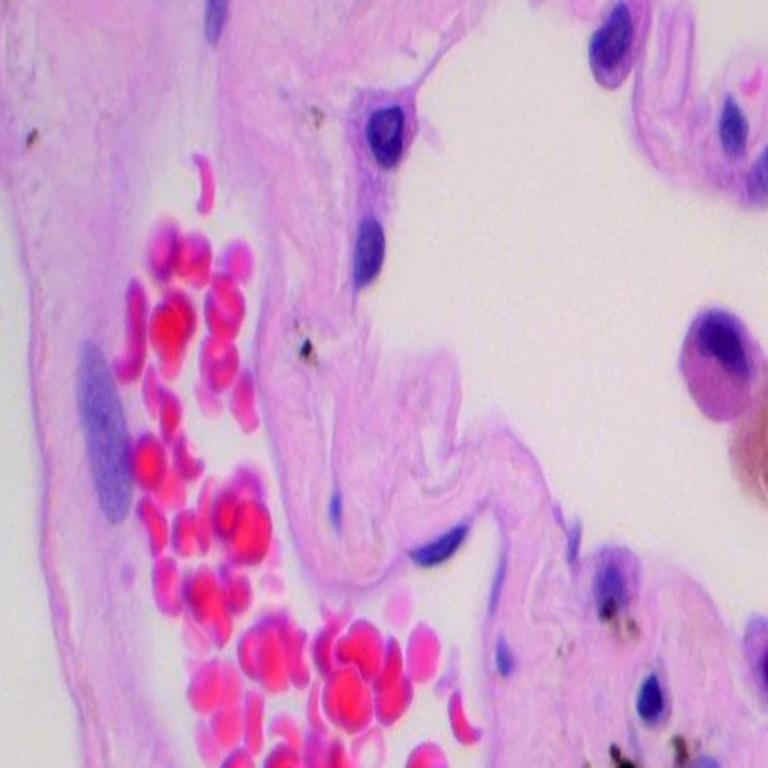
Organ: lung
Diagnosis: benign